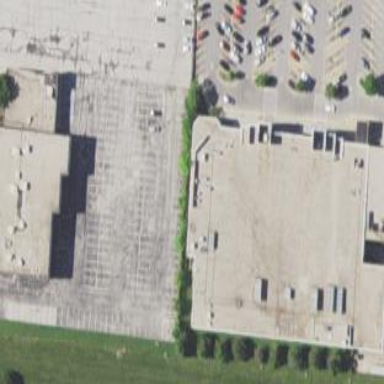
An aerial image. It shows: Supermarket located in building.